Question: I'm designing a database with these two requisites:
- -
In my conceptual design, I have represent it this way:

I have a couple of questions:
1.
2. 'Friend'
I think I will need a table Friend with two columns, both Foreign keys to User table.
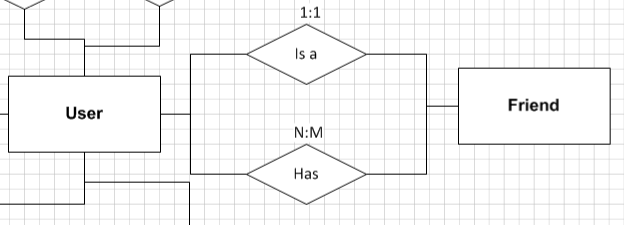
Answer: The scheme that you are trying to set up looks very much like a self-referencing many-to-many scheme:

There is no separate 'Friend' entity, only a "friendship link" table called 'UserFriend'. It has two attributes - the 'ID' for the user entity representing a friend, and the 'ID' of the user whose friend it is. "Friendship" may also contain additional attributes, such as the date when friendship has been established, the context in which the friendship exists (college, work, family) and so on.